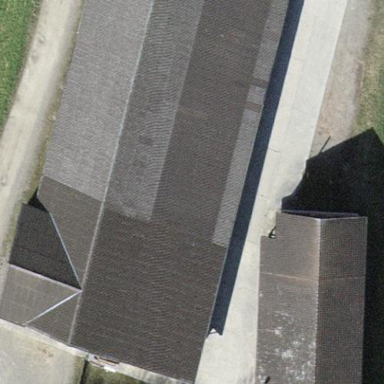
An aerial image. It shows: Warehouse.